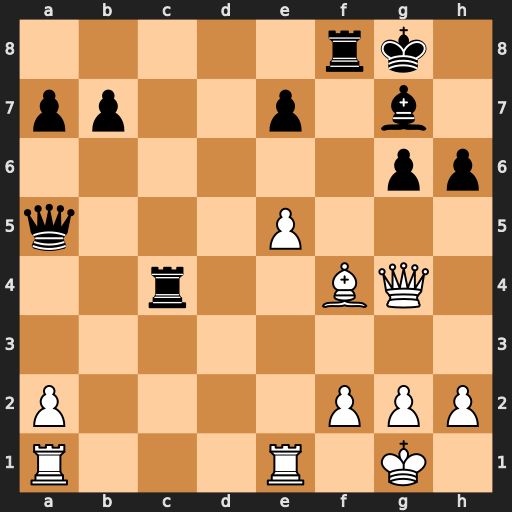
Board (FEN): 5rk1/pp2p1b1/6pp/q3P3/2r2BQ1/8/P4PPP/R3R1K1
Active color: w
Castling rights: -
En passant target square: -
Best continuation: Qe6+ Kh7 Qxc4